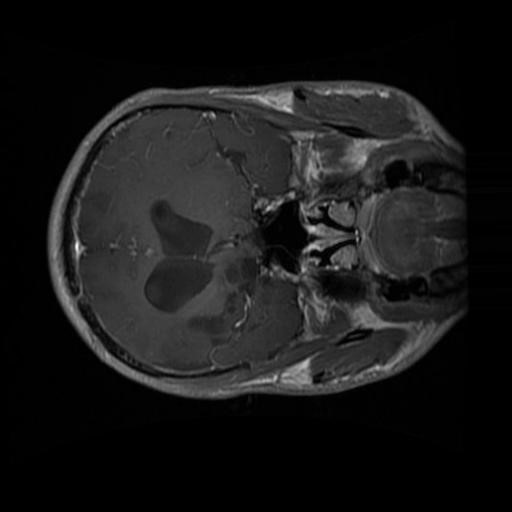
Label: brain_glioma